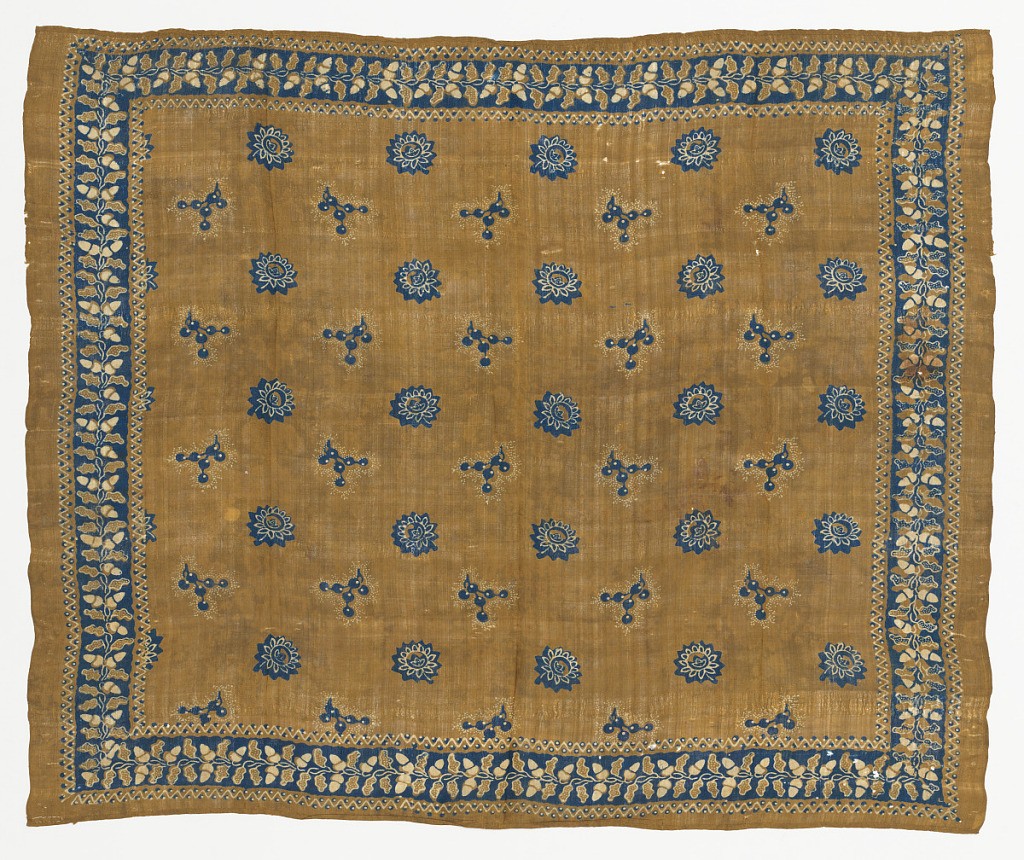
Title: Fragment
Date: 19th century
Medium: silk Technique: printed on plain weave
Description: Silk square with tan ground and blue and white design imitating Javanese batik. Border of chevrons and dots enclosing acorns. Scattered floral motifs of twelve-petaled rosettes and detached bulbous springs of vine in central area.